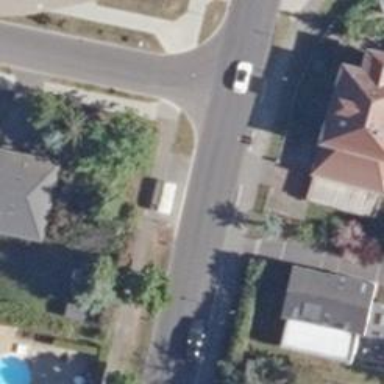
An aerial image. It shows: Public transport stop position.